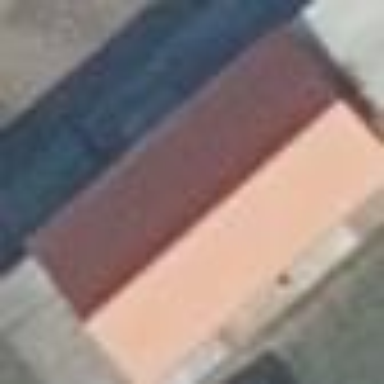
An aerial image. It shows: Building with gabled roof.